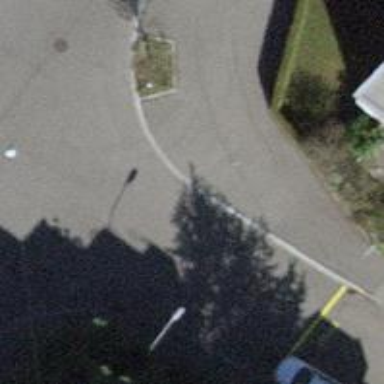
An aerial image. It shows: Kerb serving as barrier.